Question: In order to support oAuth 2 in my Swing application, I need to load a web page URL supplied by Google. Since JavaFX has a better web support, I decide to use the source code from <URL>
'''
SwingUtilities.invokeLater(new Runnable() {
public void run() {
SimpleSwingBrowser browser = new SimpleSwingBrowser();
browser.setVisible(true);
browser.loadURL(googleUrl);
}
});
'''
Since the code example provided by Oracle doesn't come with "auto-fit web page" feature, I will be getting a display something like

The closest example is <URL>. However, the example requires us to inject our custom '<div>' tag into 'WebView''s content, which is not something I wish to do. I prefer to HTML content loading, all done by 'WebView.
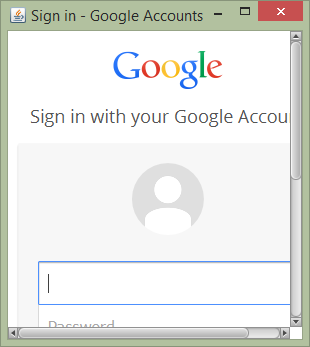
Answer: This works for me:
'''
import javafx.application.Application;
import javafx.concurrent.Worker;
import javafx.scene.Scene;
import javafx.scene.control.TextField;
import javafx.scene.layout.BorderPane;
import javafx.scene.web.WebEngine;
import javafx.scene.web.WebView;
import javafx.stage.Stage;
public class WebViewHeightTest extends Application {
@Override
public void start(Stage primaryStage) {
String initialURL = "http://stackoverflow.com/questions/23170817/javafx-simpleswingbrowser-auto-fit-web-page" ;
BorderPane root = new BorderPane();
TextField locationBar = new TextField(initialURL);
WebView webView = new WebView();
WebEngine engine = webView.getEngine();
locationBar.setOnAction(event -> engine.load(makeUrl(locationBar.getText())));
root.setTop(locationBar);
root.setCenter(webView);
// Get full width and height of page when it's loaded:
engine.getLoadWorker().stateProperty().addListener((obs, oldState, newState) -> {
if (newState == Worker.State.SUCCEEDED) {
int width = (Integer) engine.executeScript("document.body.scrollWidth");
int height = (Integer) engine.executeScript("document.body.scrollHeight");
System.out.printf("[%d, %d]%n", width, height);
}
});
engine.load(initialURL);
Scene scene = new Scene(root, 600, 400);
primaryStage.setScene(scene);
primaryStage.show();
}
private String makeUrl(String text) {
if (text.contains("://")) {
return text ;
} else {
return "http://"+text ;
}
}
public static void main(String[] args) {
launch(args);
}
}
'''